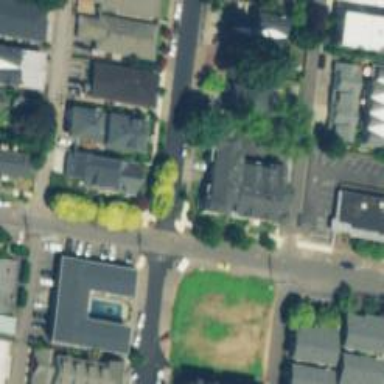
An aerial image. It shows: Residential road with sidewalk on the left.